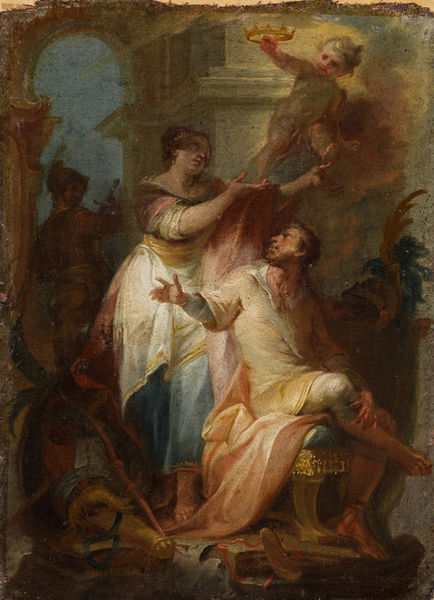
Titel: Die Heiligen Theodora von Alexandrien und Didymus
Künstler: Johann Wolfgang Baumgartner
Standort: Karlsruhe
Institution: Staatliche Kunsthalle Karlsruhe
Schlagwörter: blau, dunkel, feder, fuß, gemälde, gott, hand, himmel, kopf, mann, nackt, umhang, weiß, wolken, frauen, gelb, menschen, sitzen, abend, blumen, braun, bunt, fenster, frau, geste, grau, hell, hintergrund, kleid, licht, männer, pfeiler, skizze, stuhl, szene, säule, säulen, ölbild, blick, gebäude, haus, rot, schloss, tuch, malerei, rock, alt, bart, hemd, wand, architektur, arm, arme, barock, falten, federn, halten, kleidung, stehen, gesten, hals, hände, wache, öl, kirche, rauch, gewand, gold, reich, sessel, sitzend, familie, kind, paar, pflanzen, krone, renaissance, rokoko, rosa, engel, putte, putto, skulptur, schürze, bein, füße, magd, sitz, bogen, man, bäuerin, farben, mauer, farbe, baby, hocker, schemel, rundbogen, ölgemälde, luft, kissen, könig, thron, dick, wandmalerei, metall, palme, sandalen, junge, knie, zeigen, tor, bögen, wände, barfuss, schild, tusche, arkade, panzer, antike, narr, durchblick, torbogen, schwert, waffen, soldat, waffe, offenbarung, helm, tron, beten, schuh, allegorie, entwurf, mythologie, ritter, rüstung, kapitell, kleinkind, karton, römer, wappen, sims, sandale, heiligenschein, gesims, verschwommen, pforte, verwischt, nimbus, jesus, götter, manierismus, flehen, eros, krönung, tapisserie, fingerzeig, pferdekopf, hermes, prunk, merkur, bänder, putten, maria, klassik, mars, köcher, putti, schwebend, fresco, pfeile, musikant, römisch, armor, untergewand, italienisch, amnn, feierabend, krönen, schwrt, bpgen, fraumann, ffrau, 1800, 1750, weii, kiind, kronne, #weiss, jeöö, gewölbebogen, der erwählte, soldat schwert, das treffen, die krönung, archotektur